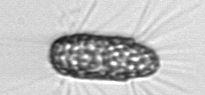
Label: Corethron_hystrix